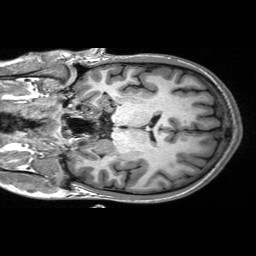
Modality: T1w
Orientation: coronal
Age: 21
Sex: male